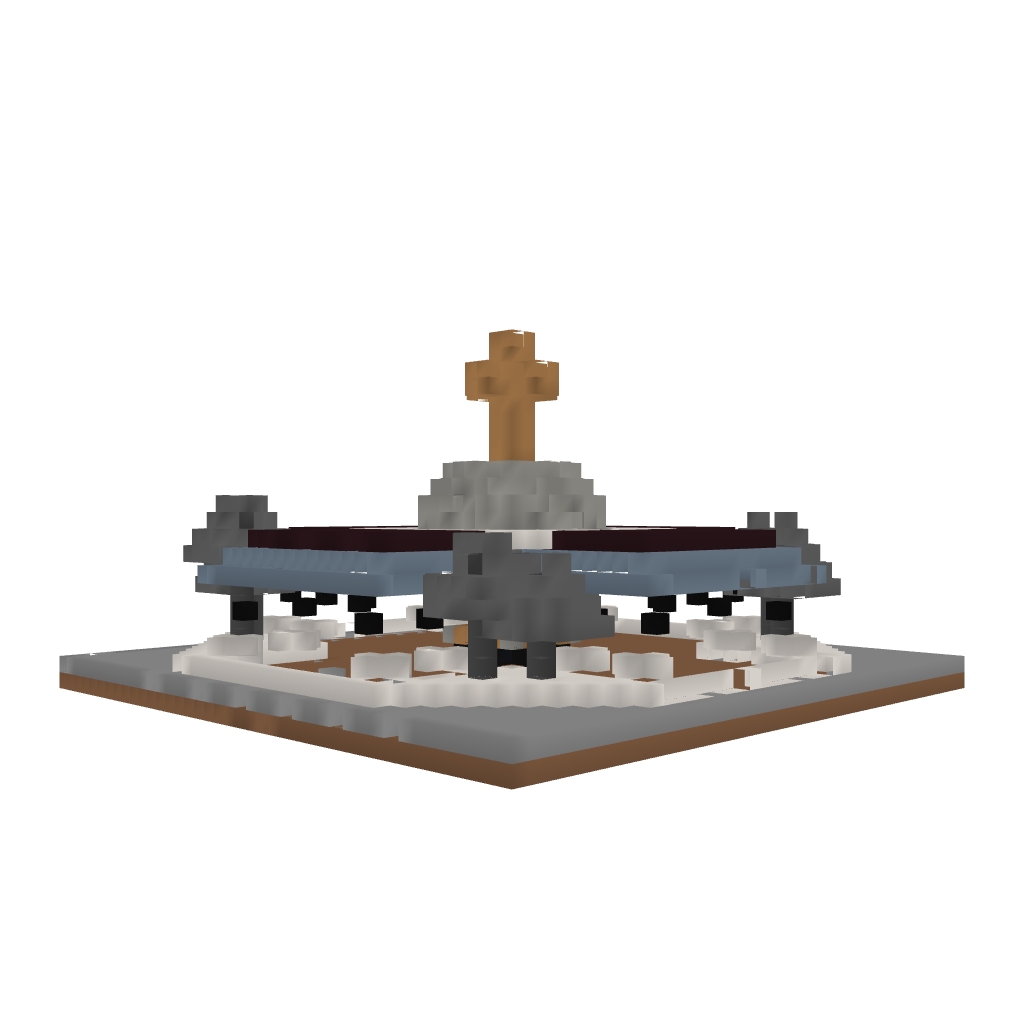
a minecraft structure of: Herobrine temple